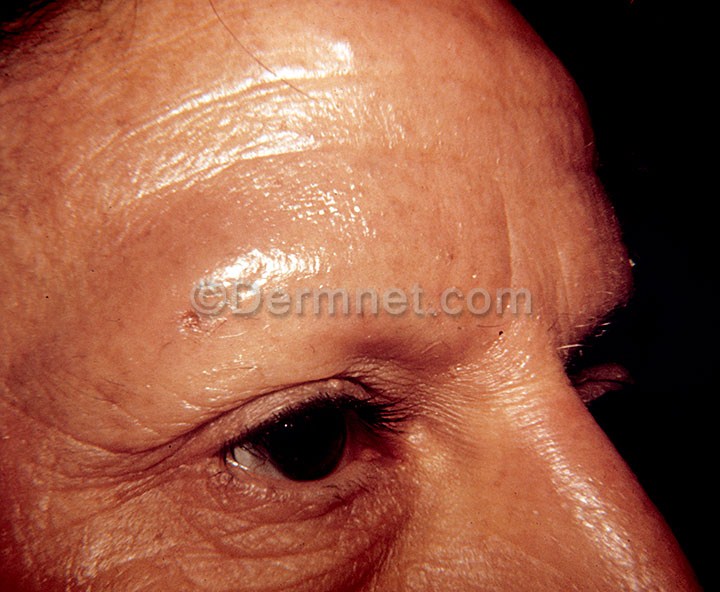
Disease: Actinic Keratosis Basal Cell Carcinoma and other Malignant Lesions